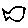
Label: fish